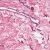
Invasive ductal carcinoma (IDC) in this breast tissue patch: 0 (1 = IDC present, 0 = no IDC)